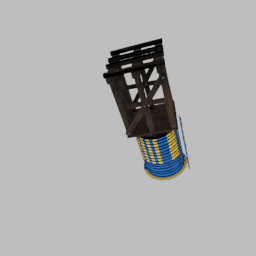
Label: architecture